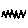
Label: zigzag